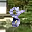
Label: 8